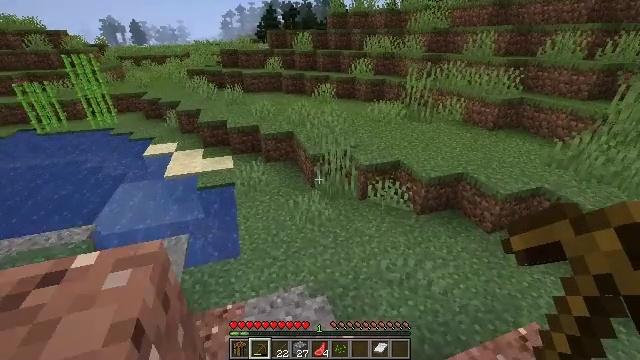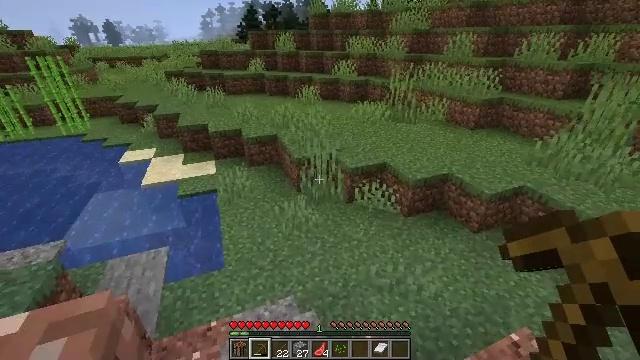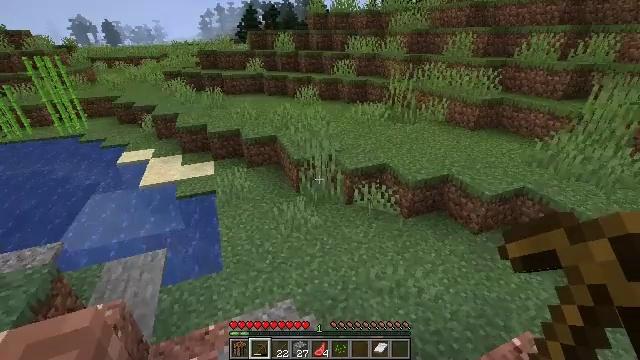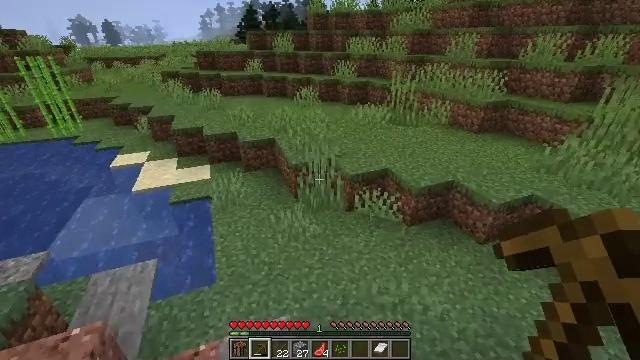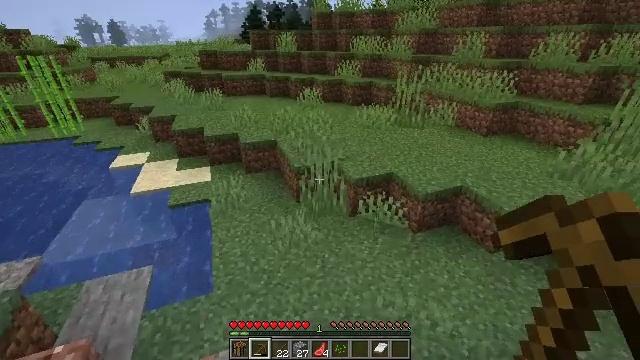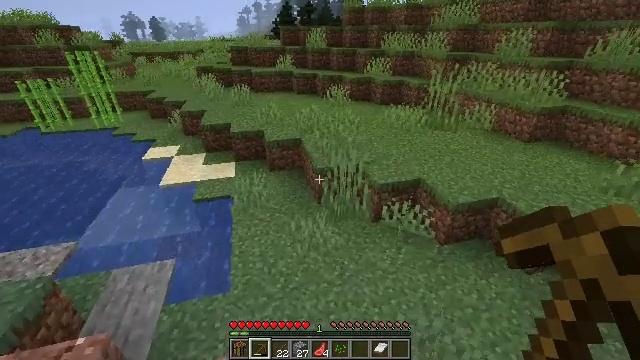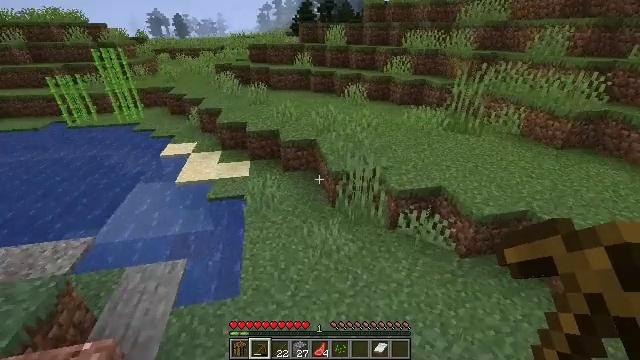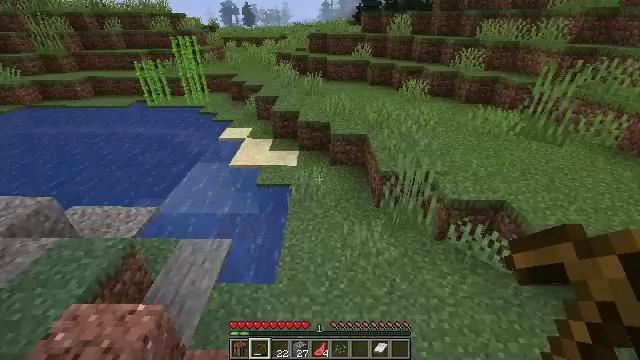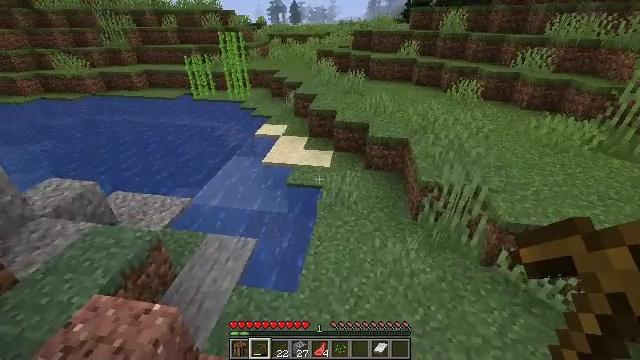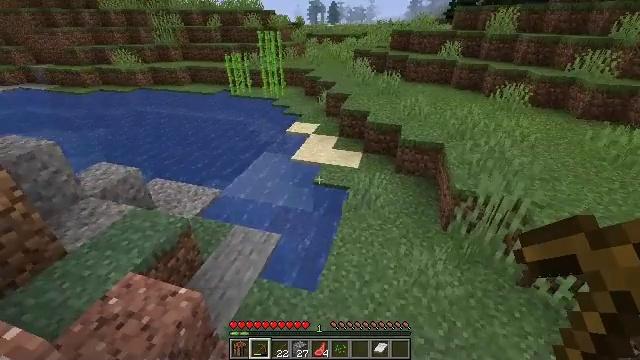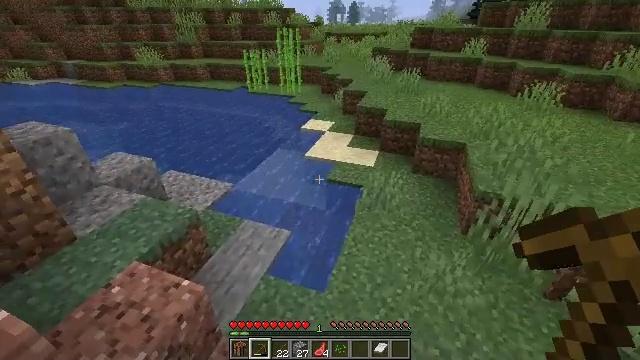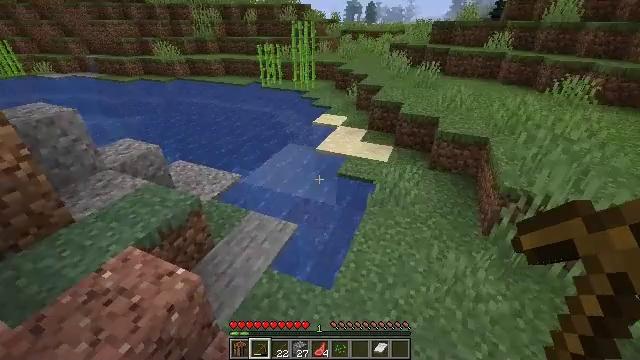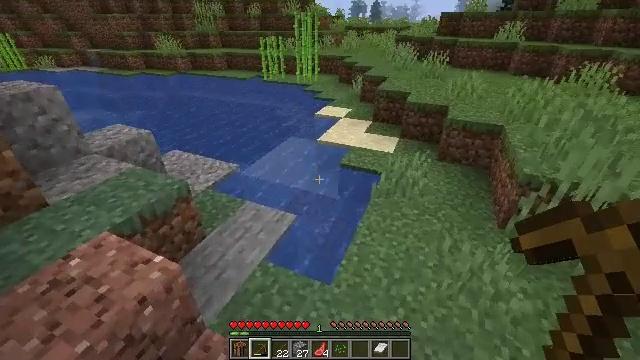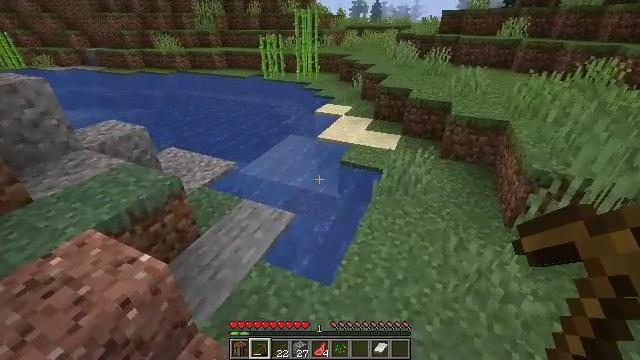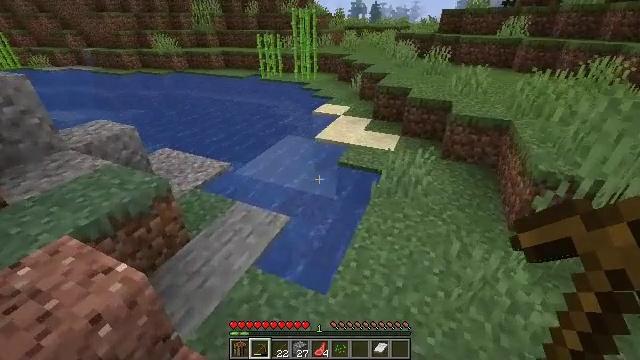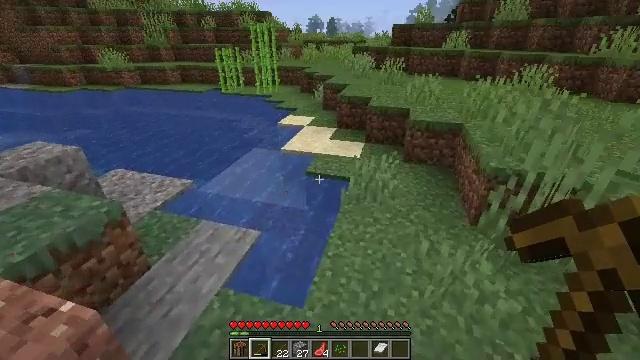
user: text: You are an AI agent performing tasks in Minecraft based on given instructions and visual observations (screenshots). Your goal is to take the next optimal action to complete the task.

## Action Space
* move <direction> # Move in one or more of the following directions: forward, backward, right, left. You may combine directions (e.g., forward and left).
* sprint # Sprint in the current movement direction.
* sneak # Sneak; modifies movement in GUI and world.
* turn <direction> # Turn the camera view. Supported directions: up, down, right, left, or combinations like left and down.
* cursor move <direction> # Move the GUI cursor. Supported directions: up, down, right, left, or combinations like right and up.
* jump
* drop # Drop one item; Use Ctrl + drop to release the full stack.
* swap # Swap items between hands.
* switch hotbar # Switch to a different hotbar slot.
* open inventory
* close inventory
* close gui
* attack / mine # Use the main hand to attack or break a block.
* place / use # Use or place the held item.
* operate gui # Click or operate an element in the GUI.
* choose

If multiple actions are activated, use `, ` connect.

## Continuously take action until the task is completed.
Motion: motion action
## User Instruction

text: Harvest sugar cane from the plant.
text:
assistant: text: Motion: move forward, turn right
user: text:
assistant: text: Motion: move forward
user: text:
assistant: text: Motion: move forward
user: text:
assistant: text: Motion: move forward
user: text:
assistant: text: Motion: move forward, turn left
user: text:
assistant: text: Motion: move forward, turn left
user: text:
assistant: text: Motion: move forward, turn left and down
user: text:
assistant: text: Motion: move forward, turn left
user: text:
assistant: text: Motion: move forward, turn left
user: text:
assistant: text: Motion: move forward, turn left
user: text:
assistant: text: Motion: move forward, turn left
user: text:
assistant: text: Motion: no_op
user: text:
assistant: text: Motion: no_op
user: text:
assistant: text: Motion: no_op
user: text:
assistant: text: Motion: turn right and up
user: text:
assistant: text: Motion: move forward, turn right and up
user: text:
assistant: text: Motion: move forward, turn right and up
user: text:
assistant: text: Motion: move forward, turn right and up
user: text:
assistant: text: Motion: move forward, turn right and up
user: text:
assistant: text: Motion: move forward, turn right and up
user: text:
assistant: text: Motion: move forward, turn right and up
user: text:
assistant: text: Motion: move forward, turn right
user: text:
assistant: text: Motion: move forward
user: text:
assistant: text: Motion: move forward
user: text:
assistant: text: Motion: move forward
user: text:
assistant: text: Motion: move forward
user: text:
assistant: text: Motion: move forward
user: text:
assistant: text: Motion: move forward
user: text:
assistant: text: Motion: move forward
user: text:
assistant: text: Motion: move forward